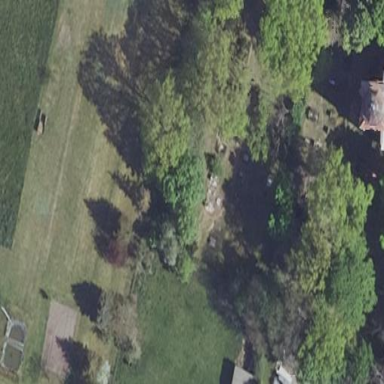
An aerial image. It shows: Cemetery.